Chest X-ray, PA view. Patient: 26 years old, sex F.
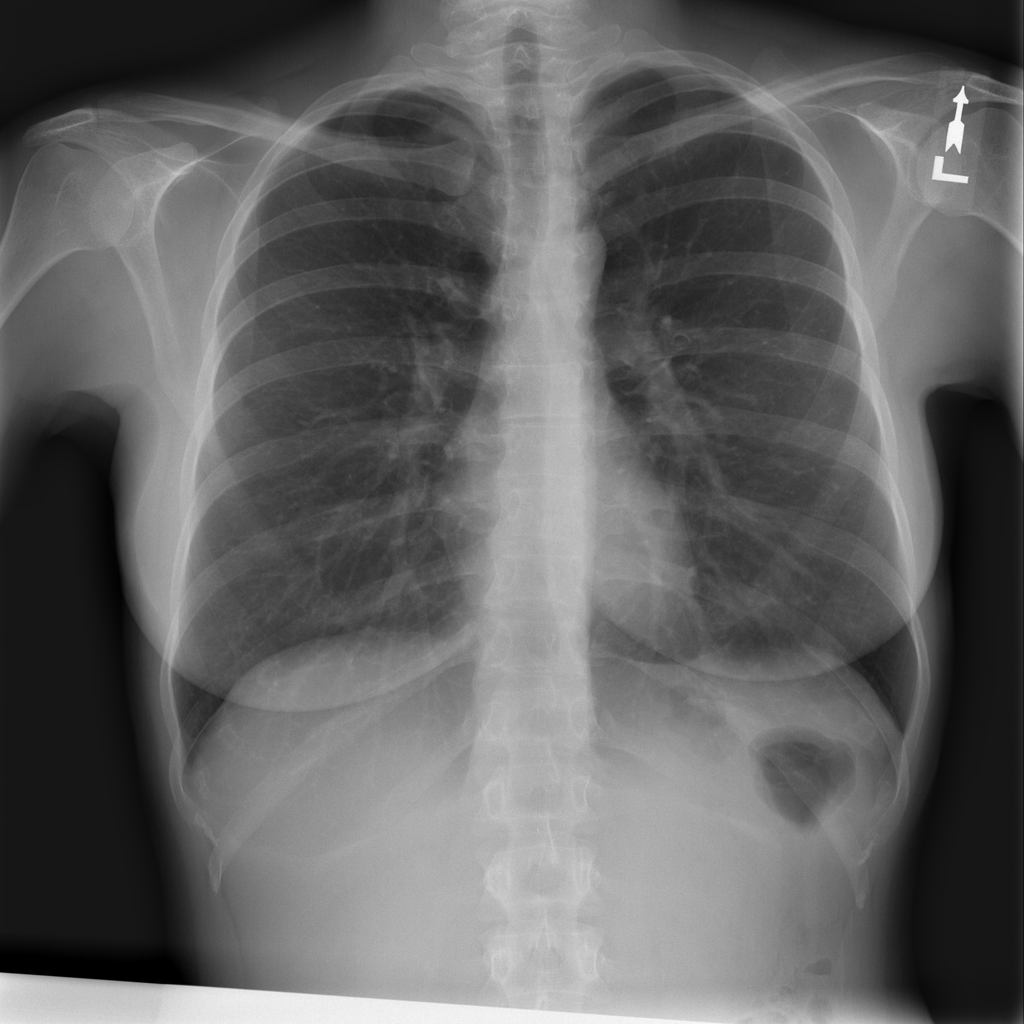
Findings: No Finding